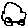
Label: car